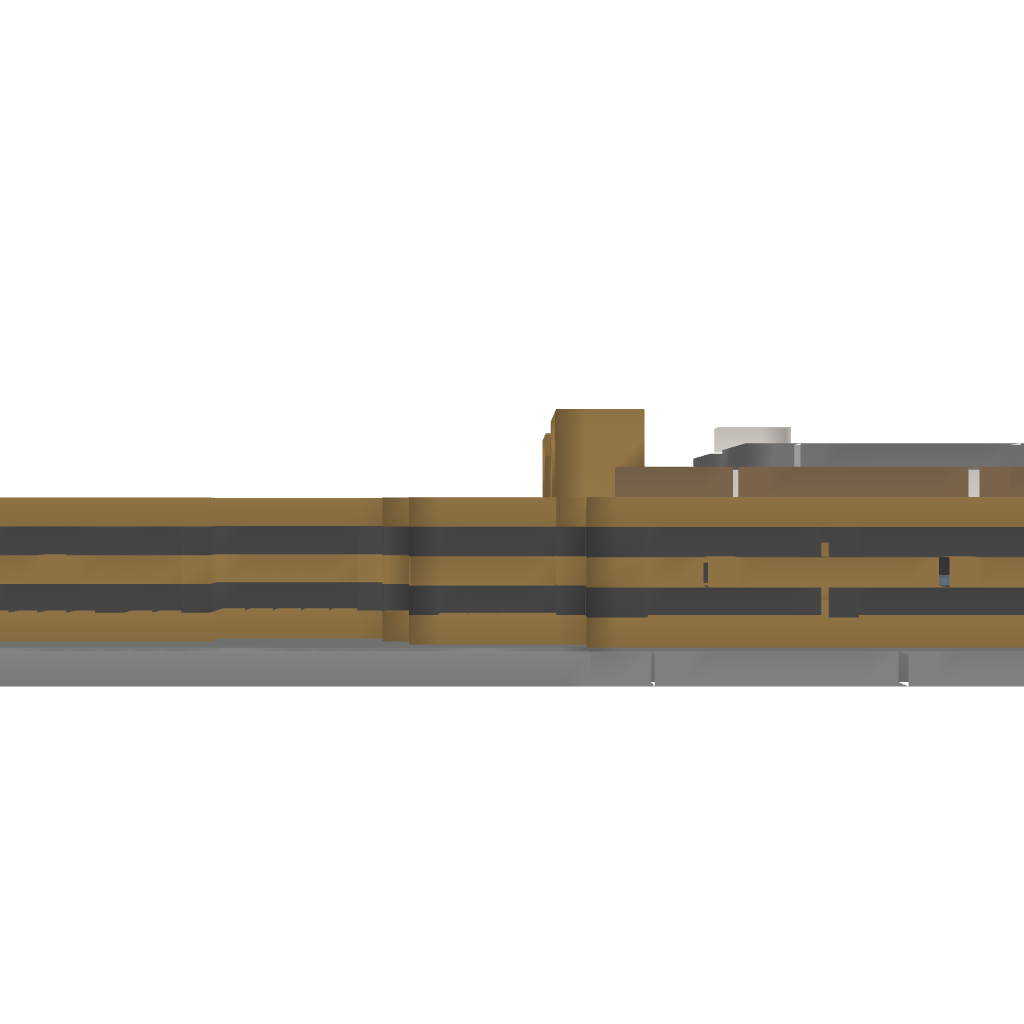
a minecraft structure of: Mini Mansion